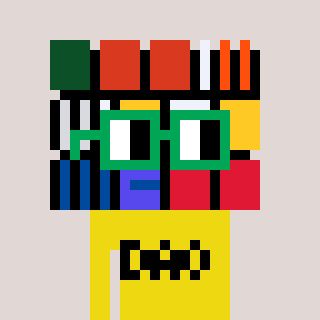
a pixel art character with square green glasses, a abstract-shaped head and a yellow-colored body on a warm background